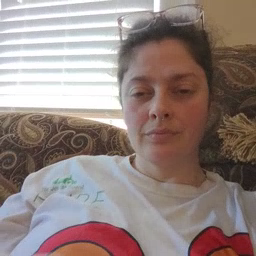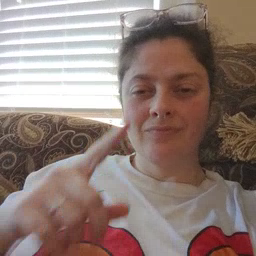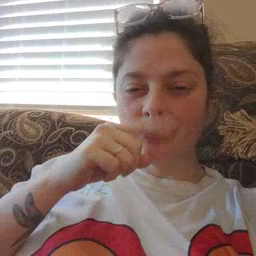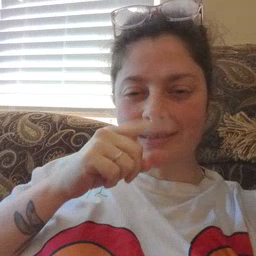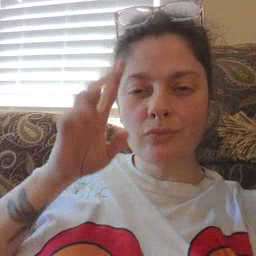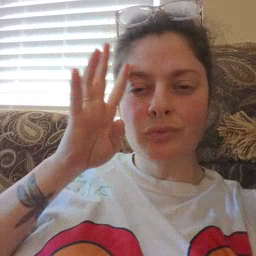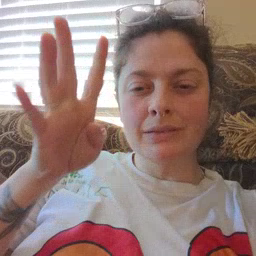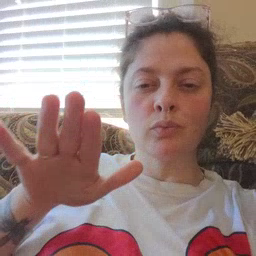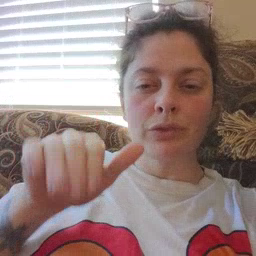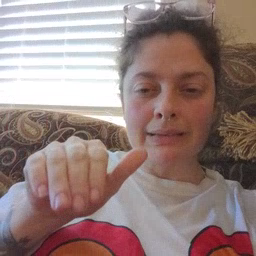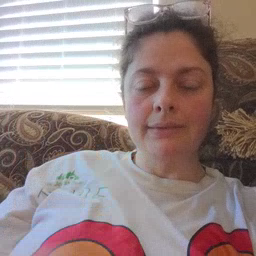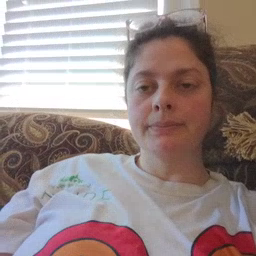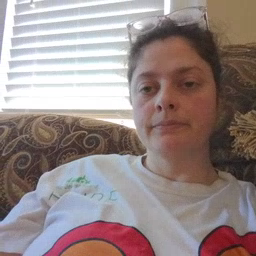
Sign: pretend